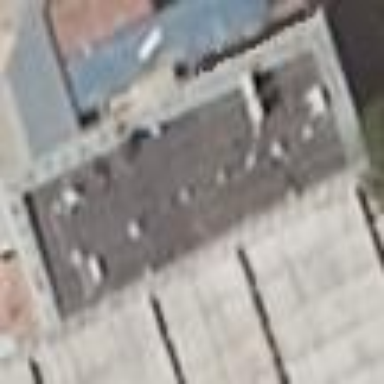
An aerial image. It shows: Commercial building with fuel amenity.